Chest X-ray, AP view. Patient: 20 years old, sex F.
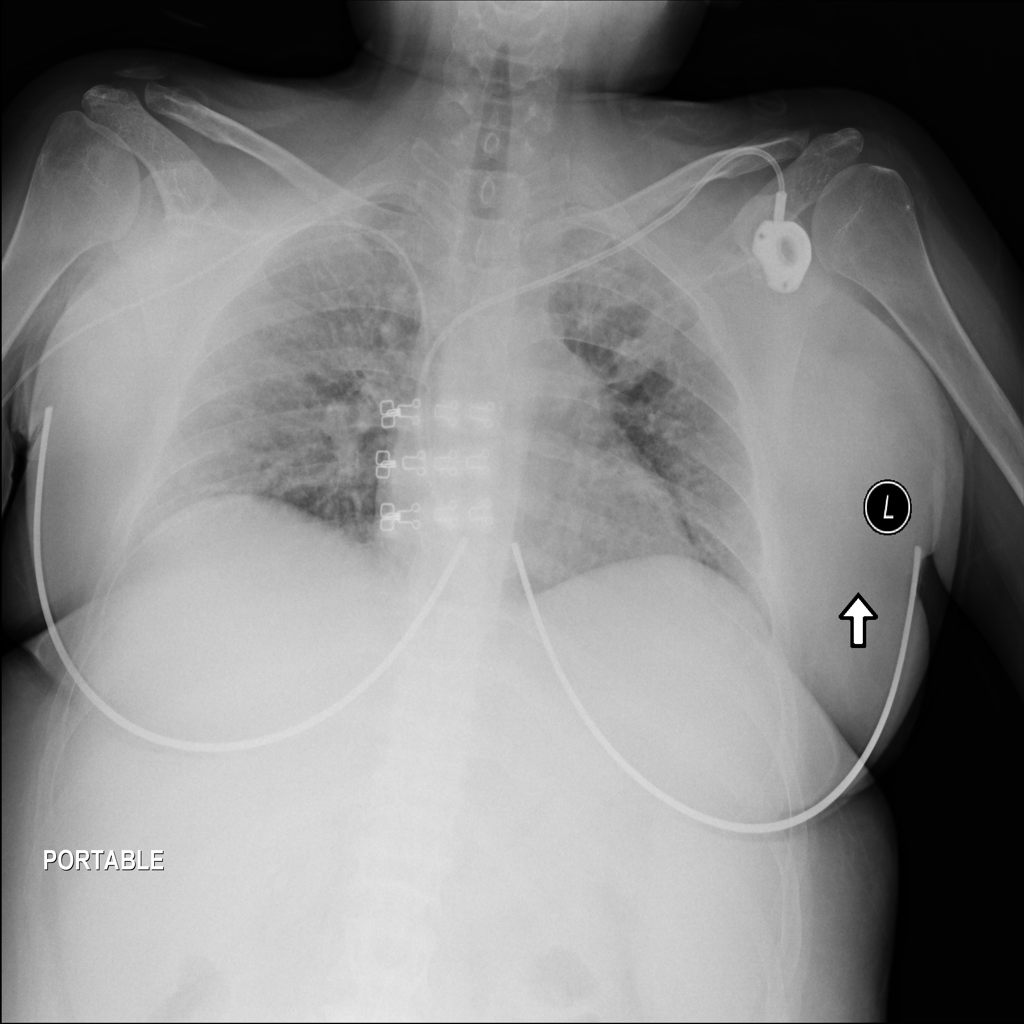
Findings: No Finding